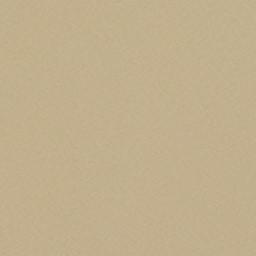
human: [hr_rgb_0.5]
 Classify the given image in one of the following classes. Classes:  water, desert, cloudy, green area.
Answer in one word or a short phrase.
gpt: desert